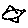
Label: bird